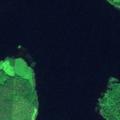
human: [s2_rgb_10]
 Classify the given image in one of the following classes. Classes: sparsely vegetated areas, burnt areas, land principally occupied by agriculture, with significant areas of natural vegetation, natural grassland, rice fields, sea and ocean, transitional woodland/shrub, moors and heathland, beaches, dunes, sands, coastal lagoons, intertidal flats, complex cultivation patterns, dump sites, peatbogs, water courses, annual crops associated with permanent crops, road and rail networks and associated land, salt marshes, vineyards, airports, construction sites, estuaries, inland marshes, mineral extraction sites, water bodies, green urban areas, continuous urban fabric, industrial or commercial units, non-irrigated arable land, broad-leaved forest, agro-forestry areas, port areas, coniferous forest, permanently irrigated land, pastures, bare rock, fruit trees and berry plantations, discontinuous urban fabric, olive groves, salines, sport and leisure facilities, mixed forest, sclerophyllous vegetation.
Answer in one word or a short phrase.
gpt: mixed forest, transitional woodland/shrub, water bodies